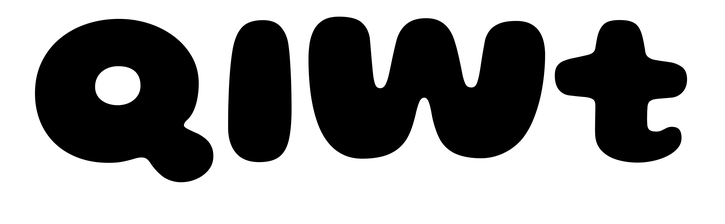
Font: Gluten_ExtraBold